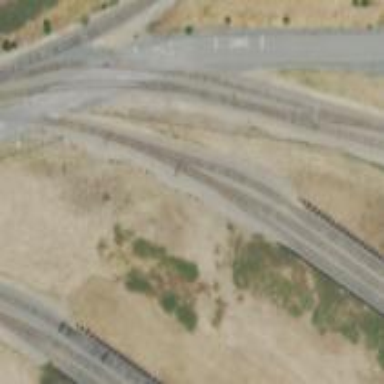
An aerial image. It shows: Railway spur service.